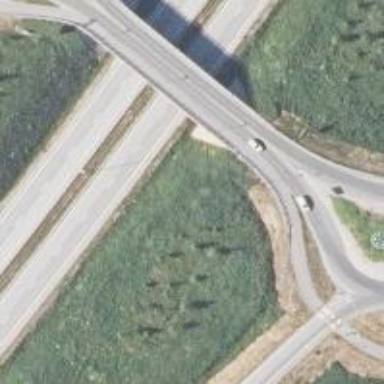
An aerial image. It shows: Secondary road on asphalt bridge approaching roundabout.